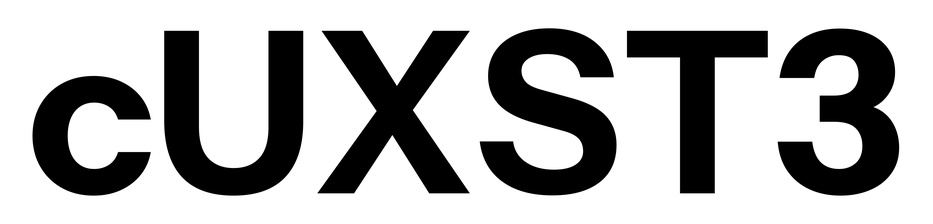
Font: InstrumentSans_Bold